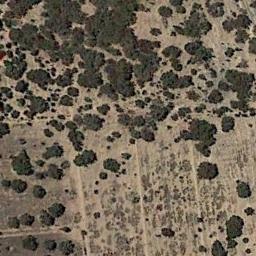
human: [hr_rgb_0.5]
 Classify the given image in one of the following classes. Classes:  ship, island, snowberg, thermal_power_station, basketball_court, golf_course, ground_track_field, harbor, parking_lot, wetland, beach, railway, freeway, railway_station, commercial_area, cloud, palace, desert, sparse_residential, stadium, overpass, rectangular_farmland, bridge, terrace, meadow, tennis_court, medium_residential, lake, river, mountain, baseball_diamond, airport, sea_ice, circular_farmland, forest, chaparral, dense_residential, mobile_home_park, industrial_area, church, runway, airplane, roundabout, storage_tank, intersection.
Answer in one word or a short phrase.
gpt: chaparral